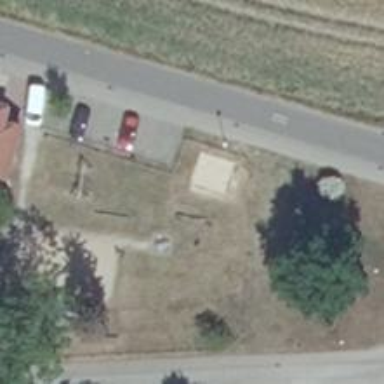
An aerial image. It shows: Playground area for leisure land.